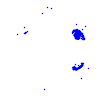
Particle: electron